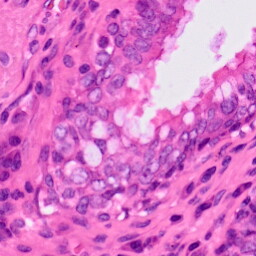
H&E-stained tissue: Lung